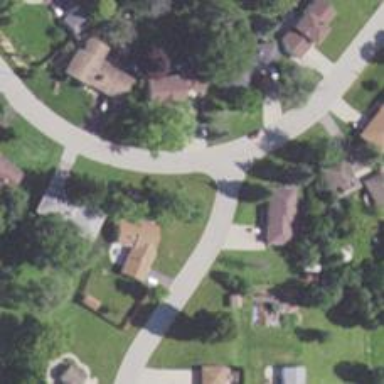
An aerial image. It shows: Neighborhood.